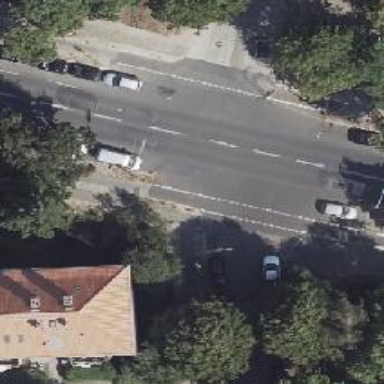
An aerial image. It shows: Unmarked road crossing.